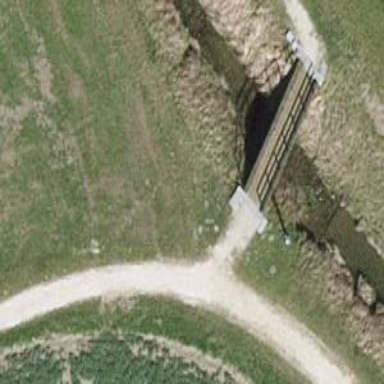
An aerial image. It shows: Path on bridge.